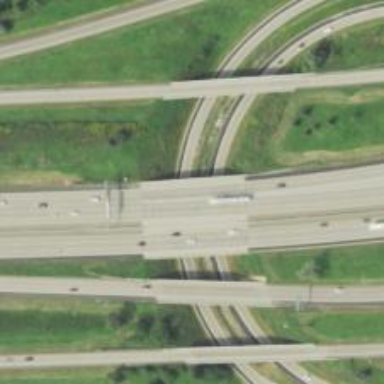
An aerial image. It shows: Bridge over motorway.